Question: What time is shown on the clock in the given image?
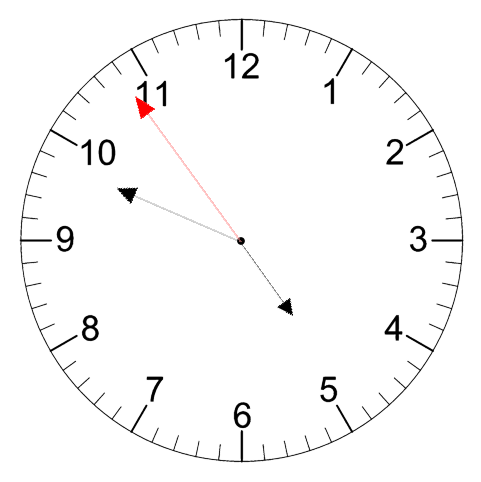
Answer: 04:48:54